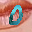
Label: 0